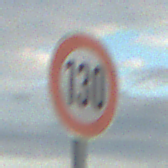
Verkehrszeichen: Geschwindigkeit130
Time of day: SunriseSunset
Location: Outdoor (RoadRail)
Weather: PartlyCloudy
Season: NotSpecified
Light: Natural